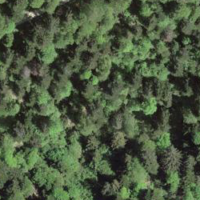
EUNIS habitat code: 44
Species observed at this site:
Orchis mascula